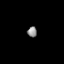
Tissue: skin
Cell type: Fibroblasts
Senescence score: 0.712
Nuclear area (px): 97
Mean DAPI intensity: 142.969